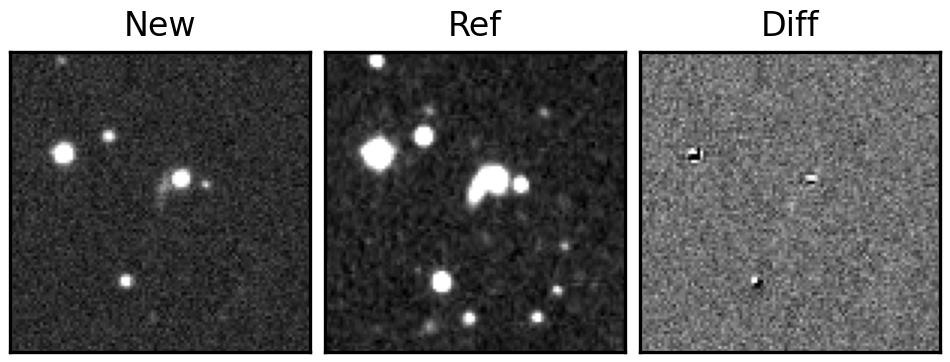
Label: real